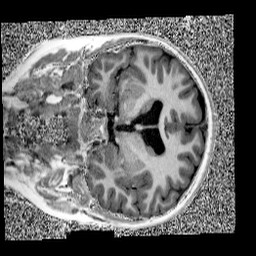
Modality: UNIT1
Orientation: coronal
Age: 9
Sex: female
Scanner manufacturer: siemens
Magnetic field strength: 3 T
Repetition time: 4 s
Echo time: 0.00303 s